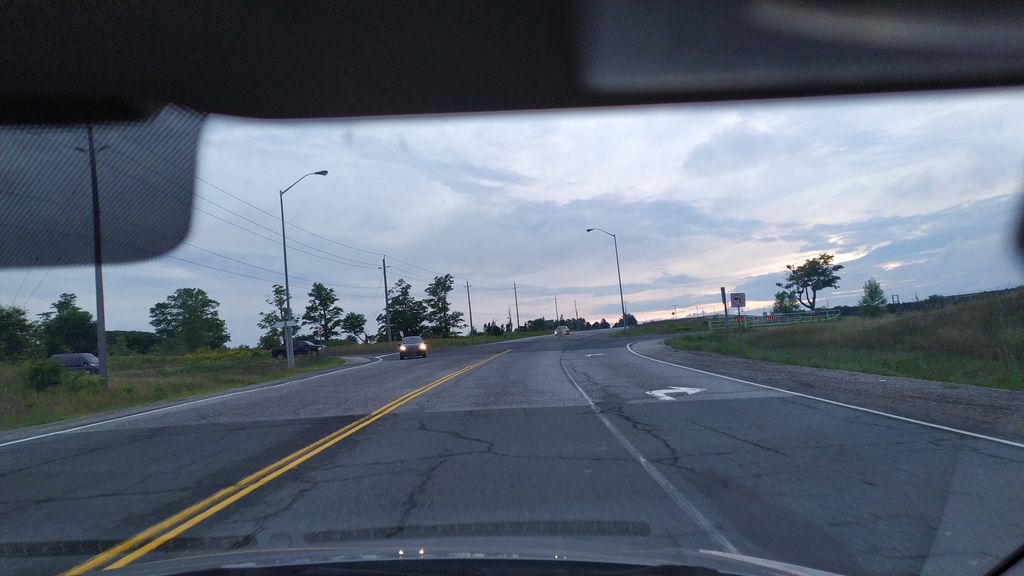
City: kitchener-waterloo